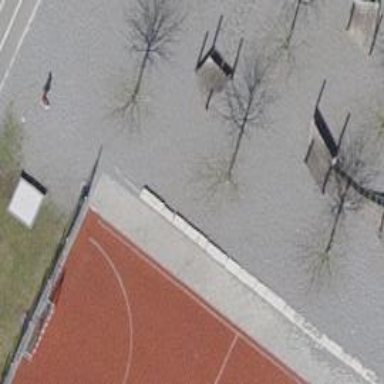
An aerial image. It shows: Urban tree adds touch of nature to the surroundings.